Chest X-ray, AP view. Patient: 38 years old, sex M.
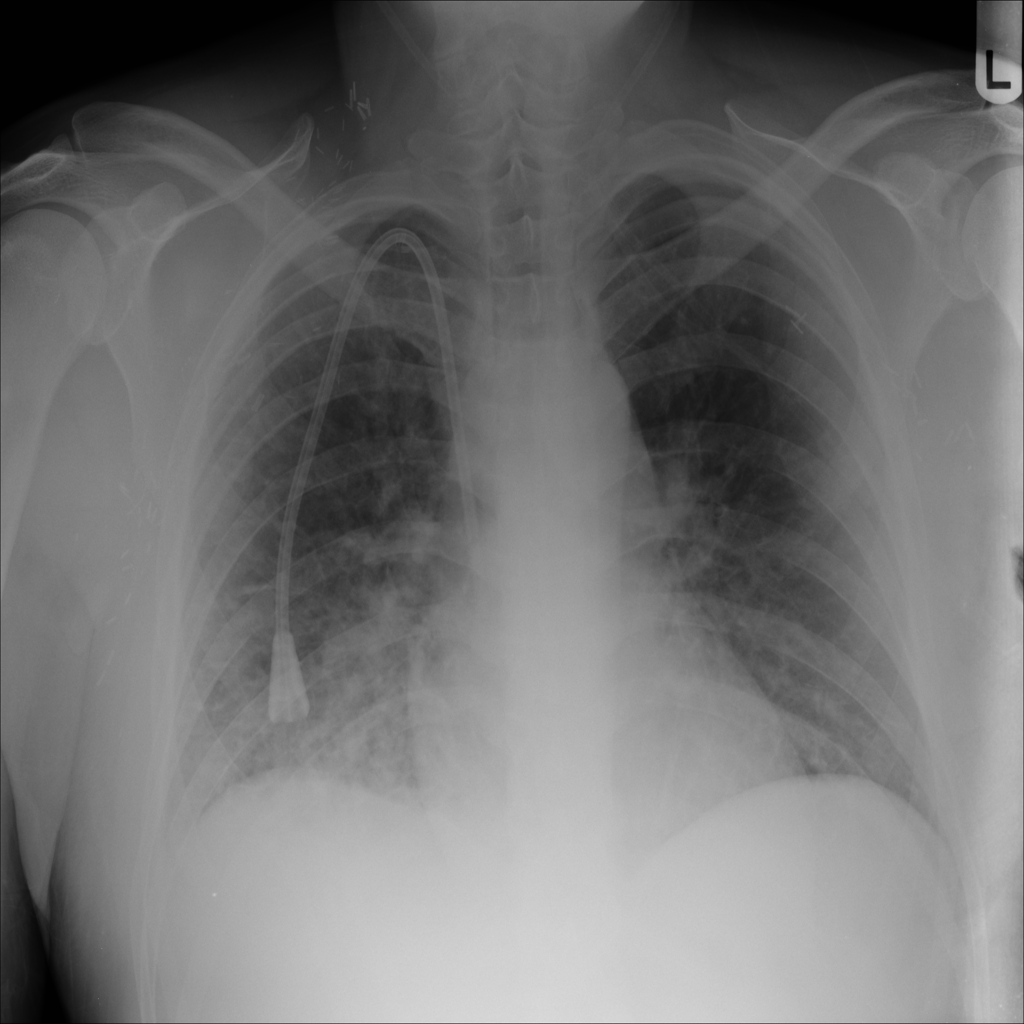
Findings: Edema, Infiltration